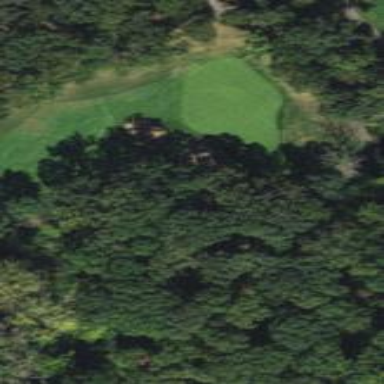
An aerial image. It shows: Golf fairway surrounded by grass.